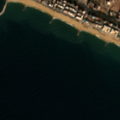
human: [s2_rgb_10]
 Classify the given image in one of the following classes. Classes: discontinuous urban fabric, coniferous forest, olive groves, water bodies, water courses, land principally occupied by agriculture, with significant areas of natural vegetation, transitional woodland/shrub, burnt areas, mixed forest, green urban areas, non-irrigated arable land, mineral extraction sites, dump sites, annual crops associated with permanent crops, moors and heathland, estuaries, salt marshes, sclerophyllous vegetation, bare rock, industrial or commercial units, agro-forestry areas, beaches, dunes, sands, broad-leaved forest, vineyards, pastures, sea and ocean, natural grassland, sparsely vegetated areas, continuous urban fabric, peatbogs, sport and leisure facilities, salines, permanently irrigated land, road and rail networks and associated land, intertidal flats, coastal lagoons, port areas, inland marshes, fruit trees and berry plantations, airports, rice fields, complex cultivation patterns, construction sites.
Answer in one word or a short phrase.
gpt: continuous urban fabric, discontinuous urban fabric, sea and ocean